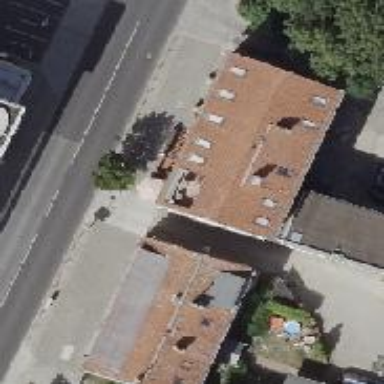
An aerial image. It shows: Restaurant.